RGB frame:
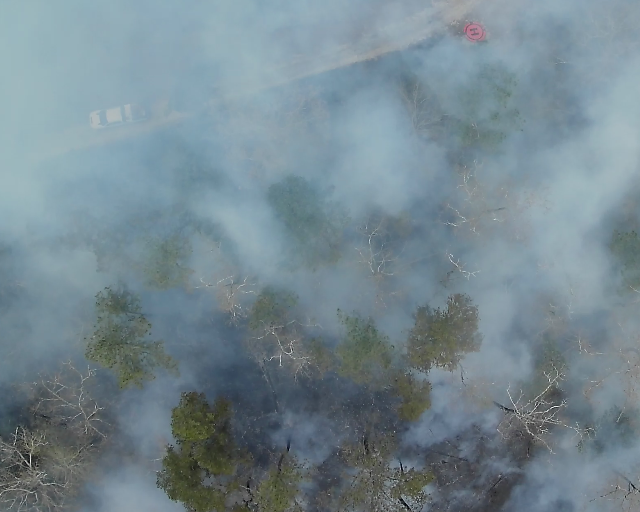
Thermal frame:
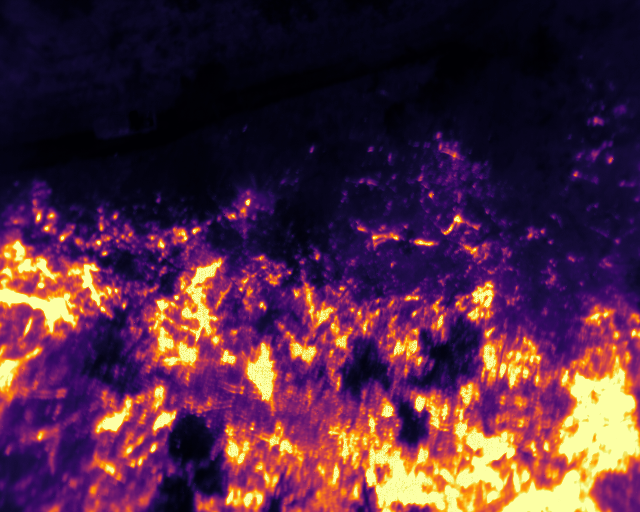
Captured: 2026-02-26 03:09:22
Pixels at or above 80 °C: 110795 (fraction of frame: 0.3381)